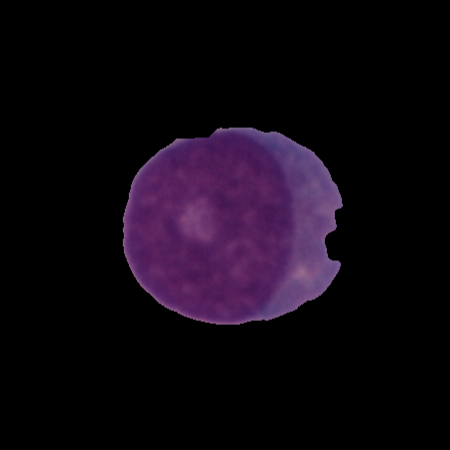
Label: cancer